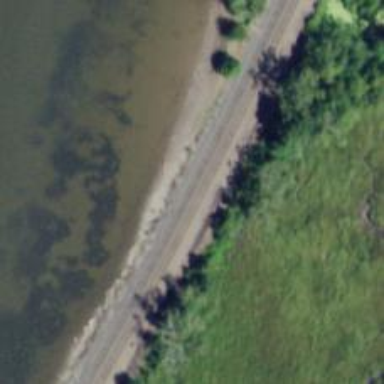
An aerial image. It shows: Railway line on embankment.